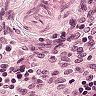
Metastatic tissue present: no